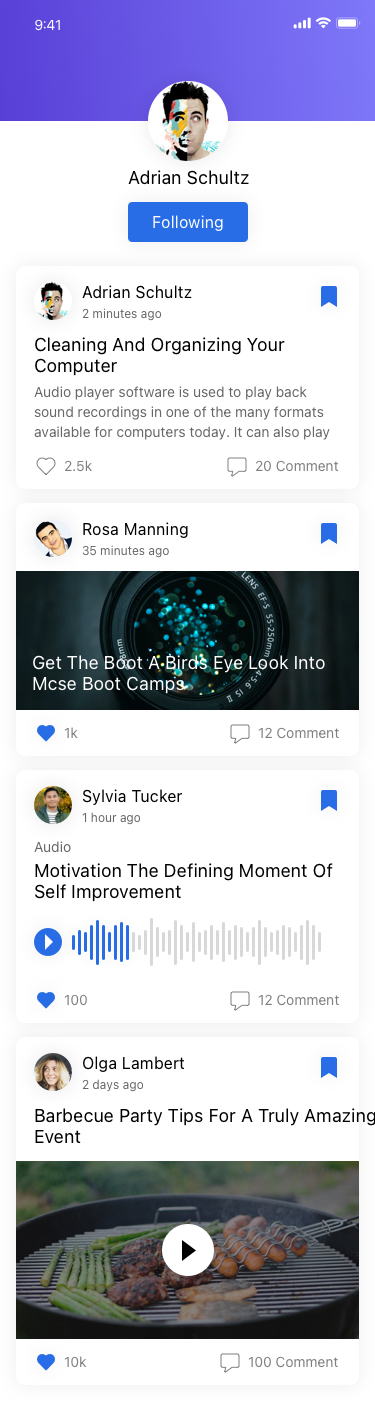
Text in this UI design:
Adrian Schultz
Following
Adrian Schultz
2 minutes ago
2.5k
20 Comment
Cleaning And Organizing Your
Computer
Audio player software is used to play back sound recordings in one of the many formats available for computers today. It can also play back music CDs. There is audio player software that is native to the computer’s operating system (Windows, Macintosh, and Linux) and there are web-based audio players. This article discusses the local computer audio players. Advantages of computer audio player software

The main advantage of a computer audio player is that you can play your audio CDs and there is no longer any need to have a separate CD player. However the capabilities of the computer audio player go beyond just playing traditional music CDs. You can also play sound clips in one of the many audio formats found in the information technology industry today. The MP3 format is a standard whereby a high rate of compression can be achieved on sound files allowing the ability to store large numbers of them on hard disk. Another advantage is when the computer audio player has ripping capability you can extract a sample clip from the sound track for internet posting or emailing. Audio players in the form of portable MP3 players like Apple’s iPod are extremely advantageous due to their long battery life and capability to be carried practically anywhere. Choosing and using a computer audio player

Windows comes with Windows Media Player already installed. Realplayer is a free download as well. There are other free products such as Winamp (Windows only). One important feature you want to look for when choosing an audio player beyond what is packaged with your operating system is the sound filtering capabilities. It should at least have a graphic equalizer where you can adjust for poor quality sound files. Look for other features like the ability to rip sound tracks and change the skins of the computer audio player. The demand for the computer audio player

Demand is driven by price and the free audio players like Windows Media Player will remain popular when it comes to playing audio on the computer. Where people are spending more of their money is on the portable MP3 players like Apple’s iPod. Apple makes a free computer audio player for the computer called iTunes and it is used to organize play lists and transfer sound files to the iPod player. Typically, you download iTunes and install it on your computer and then you have an integrated environment to import different types of Podcasts and audio for exporting to the iPod player itself. Plus iTunes can be used as a standalone computer audio player. But more and more you will see the demand for mobile computer audio players to increase because of their convenience and portability.
Rosa Manning
35 minutes ago
Get The Boot A Birds Eye Look Into
Mcse Boot Camps
1k
12 Comment
Sylvia Tucker
1 hour ago
100
12 Comment
Audio
Motivation The Defining Moment Of
Self Improvement
Olga Lambert
2 days ago
10k
100 Comment
Barbecue Party Tips For A Truly Amazing
Event